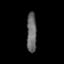
Tissue: lung
Cell type: Epithelial cells
Senescence score: 0.2382
Nuclear area (px): 388
Mean DAPI intensity: 103.425